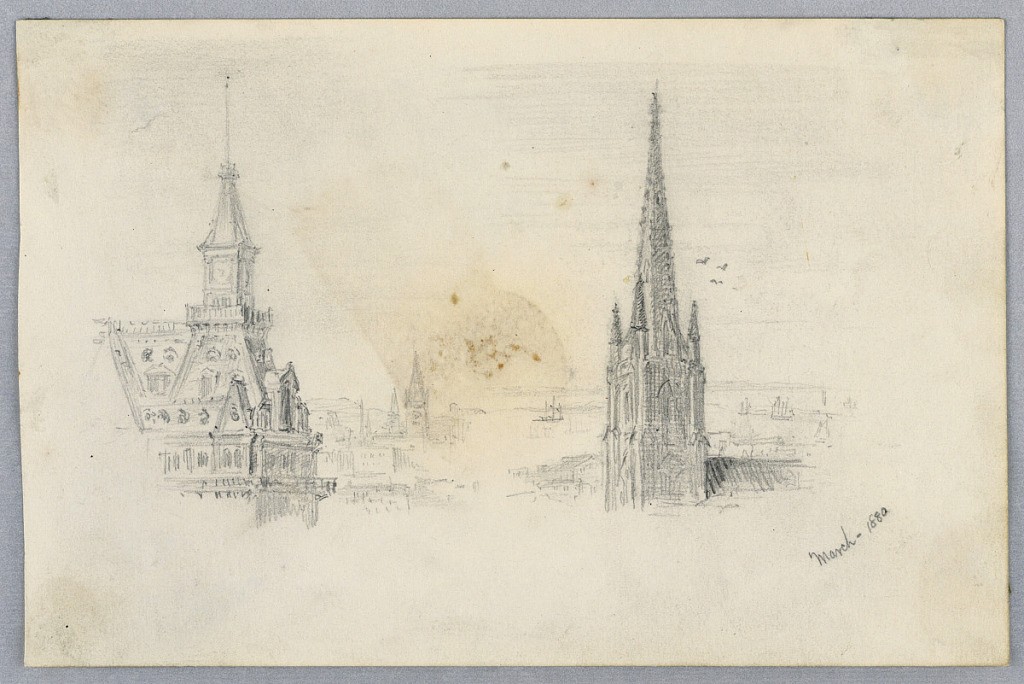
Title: Two Sketches of Steeples
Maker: Arnold William Brunner, American, 1857–1925
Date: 1880
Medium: Graphite on paper
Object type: Drawing
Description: Left, clock tower on large building, other in the distance. Right, gothic church steeple, harbor beyond.